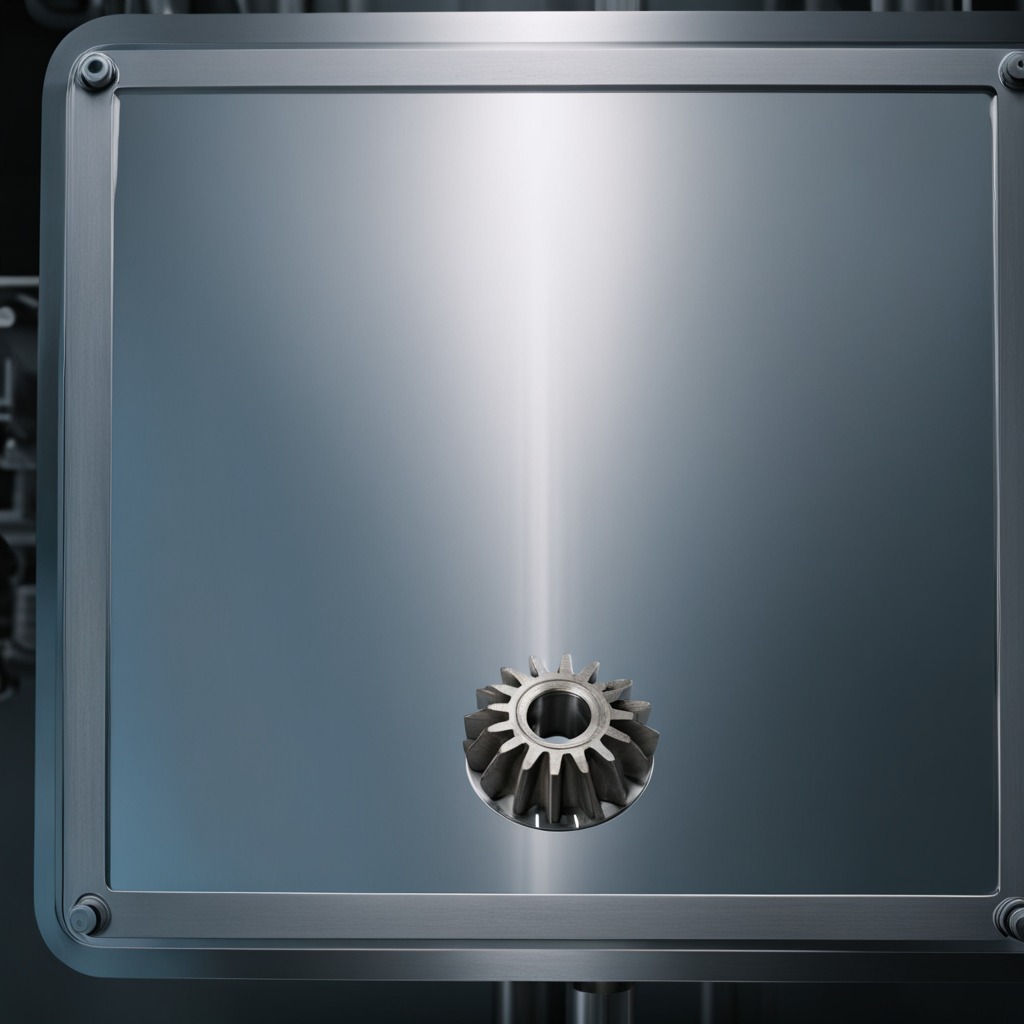
A steel gear with teeth is lying on the metal table in a machine shop under fluorescent lights.